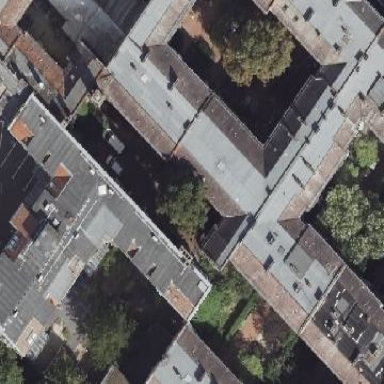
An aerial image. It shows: Commercial building with saltbox roof shape.